Question: I am running <URL> on Linux Mint which used to work before I formatted my drive and made a fresh install. When I build my project it builds fine, but when I try to run it I get the following message:
> Could not launch ASP.NET web server.
The xsp4 web server cannot be found. Please ensure that it is installed.
I have xsp4 and xsp4-base packages installed. I found <URL> that I need to switch the Mono runtime to make it able to find xsp4.
When I go to Edit > Preferences > Projects > .NET Runtimes I see the options 'Mono 3.10.0 (Default)' and 'Mono 3.10.0 (/usr)'. Unfortunately, when I switch to the '/usr' one (the one I need and should work) I get the same error as above that the web server cannot be found. And now the weird part: when I look again in the .NET runtimes options I see that is has switched the default back to the original one.

The switching back to another default only happens after I press F5 and try to build the solution (both with release and debug).
Does anyone know how I can fix this?
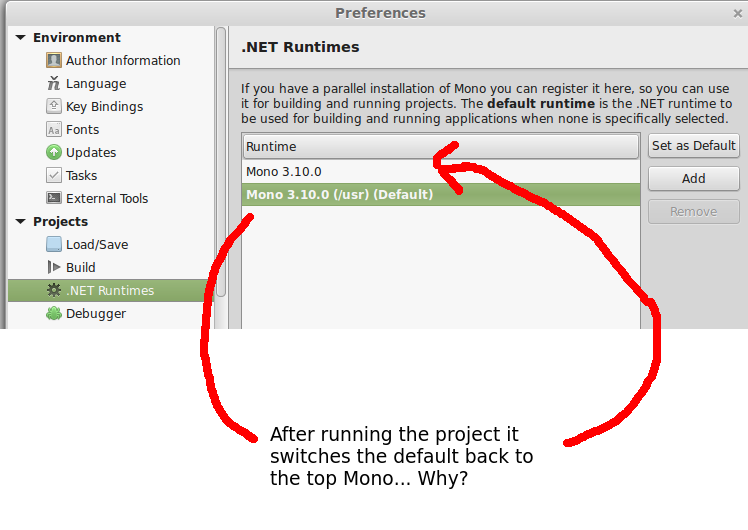
Answer: In case we're running an <URL> for the first time, we may receive the below error:
<URL>
In some cases, the problem is incorrect installation of <URL> server.
Install it using:
'sudo apt-get install mono-xsp4'
This solved the above error.
get it from by searching for 'xsp4'
For Arch (or based like Manjaro...) use 'yaourt -S xsp'.
<URL>
<URL>